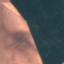
Land use / land cover: AnnualCrop